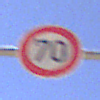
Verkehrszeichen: Geschwindigkeit70
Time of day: Midday
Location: Outdoor (Nature)
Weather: Clear
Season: NotSpecified
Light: Natural